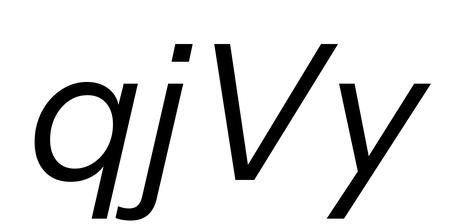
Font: InstrumentSans-Italic_Italic